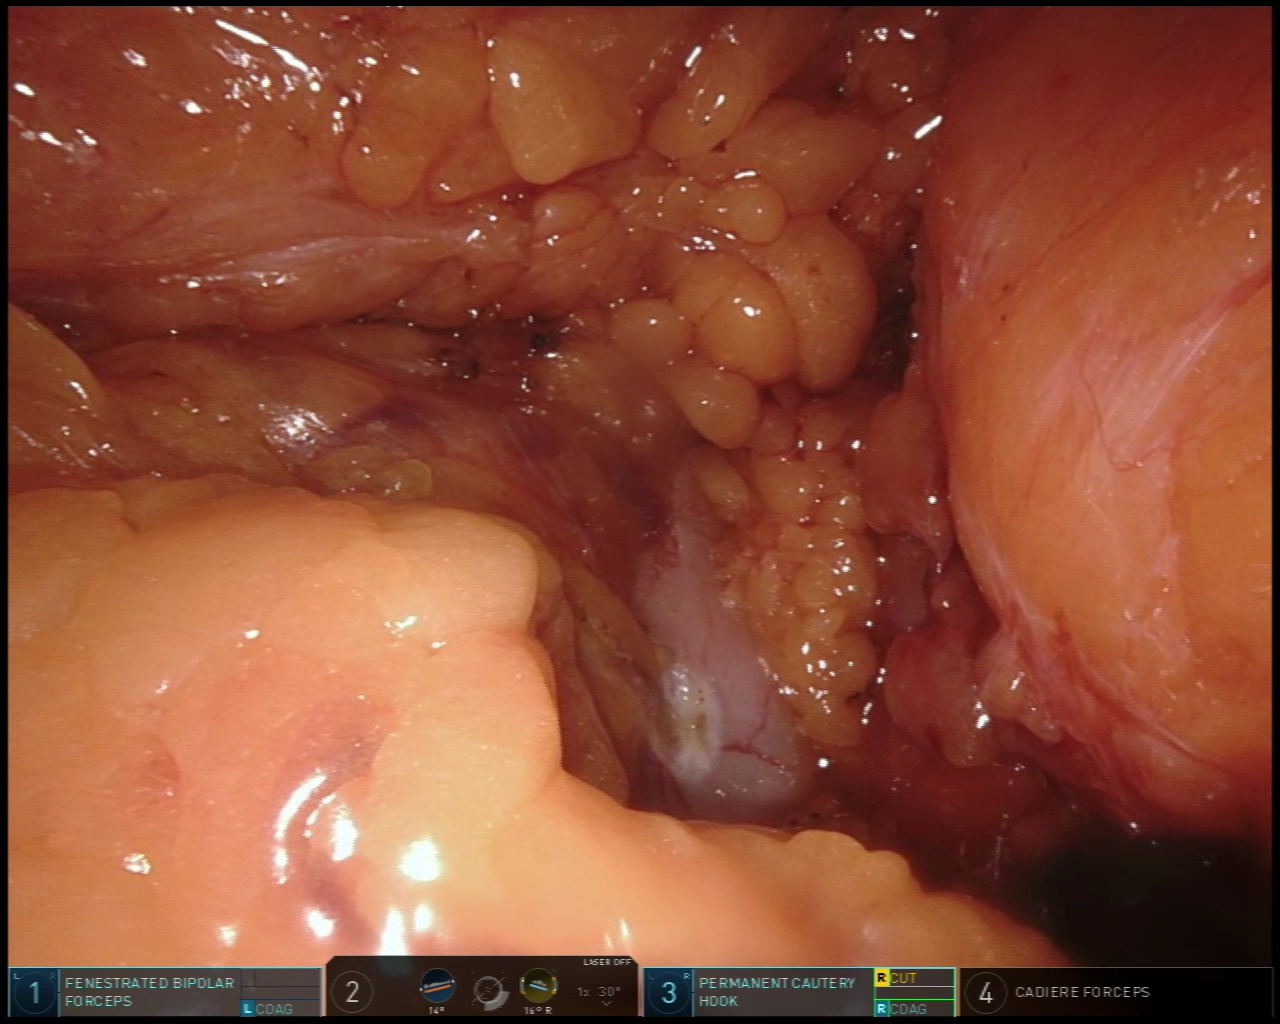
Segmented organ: stomach
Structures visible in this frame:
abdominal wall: no
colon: no
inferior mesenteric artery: no
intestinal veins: no
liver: no
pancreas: no
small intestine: no
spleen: no
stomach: yes
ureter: no
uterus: no
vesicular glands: no